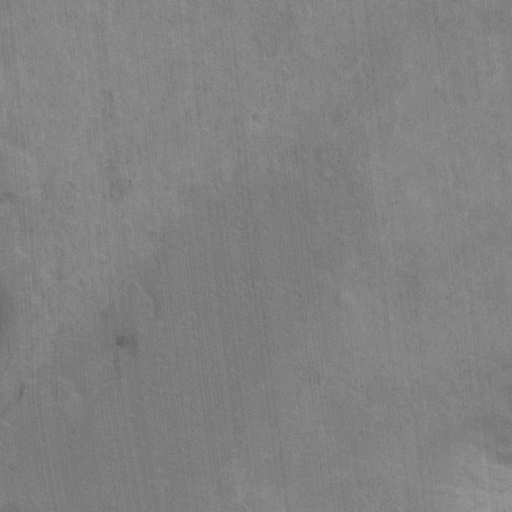
Classes present: Background, Cone